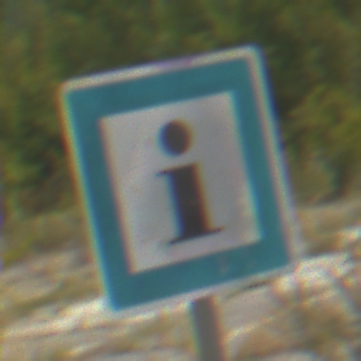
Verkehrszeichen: Informationsstelle
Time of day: Midday
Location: Outdoor (Suburban)
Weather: PartlyCloudy
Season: Summer
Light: Natural